Question: The datesList in the query is just a list of datetime values.
With the linq query/groupby I group all those days belonging to a certain week in the year into a Grouping.
'''
Func<DateTime, int> weekProjector = d =>
CultureInfo.CurrentCulture.Calendar.GetWeekOfYear( d, CalendarWeekRule.FirstDay, DayOfWeek.Monday);
var weeks = (from date in datesList group date by weekProjector(date.Date)).ToList();
'''
Lets assume the weeks collection contains 8 and can rotate by A and B weeks. That means a rotation by value 2 delivers this result if the user starts with A weeks:
A A , B B, A A, B B (8 weeks and weekly rotation is 2)
A A A A, B B B B (8 weeks and weekly rotation is 4)
How can I query the weeks collection and group/project or whatever the datetime values into a separate weekListA/weekListB with considering the rotation value which can be any number from 1 to 8.
UPDATE:
The final state are 2 List A and B list which each contains datetime values from the weeks collection.
UPDATE 2: In this sample the weekly rotation would have the factor 4: That means I have 4 weeks of type A, 4 weeks of type B and so on

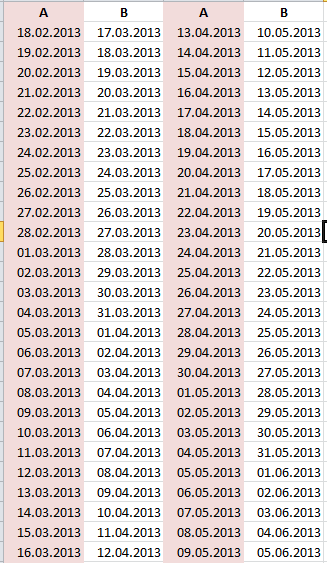
Answer: I hope I understood you correctly.
Given a bunch of dates, grouped by the week of the year:
'''
// some testdata
var datesList = Enumerable.Range(0, 8).Select (e => DateTime.Now.AddDays(7 * e)).ToList();
Func<DateTime, int> weekProjector = d =>
CultureInfo.CurrentCulture.Calendar.GetWeekOfYear(d, CalendarWeekRule.FirstDay, DayOfWeek.Monday);
var weeks = datesList.GroupBy(weekProjector).ToList();
'''
you should get the result you want by this query:
'''
var result = weeks.OrderBy(w => w.Key)
.Select((g, i) => new {WeekType = (i / rotation) % 2, Week = g})
.GroupBy(w => w.WeekType)
.ToList();
'''
where 'rotation' is your "rotation" ('2' or '4'), and '2' is the number of groups you want (groups 'A' and 'B' => 2 groups).
You maybe want to add to a 'Select' after the 'GroupBy' to select only the data you want, e.g.:
'''
var weekA = result.Where(r => r.Key==0).Select(g => g).SelectMany(g => g).SelectMany(a => a.Week).ToList();
var weekB = result.Where(r => r.Key==1).Select(g => g).SelectMany(g => g).SelectMany(a => a.Week).ToList();
'''
---
A more readable/generic solution:
'''
void Rotate<TResult, TGroup>(IEnumerable<TResult> datesList, Func<TResult, TGroup> grouper, int rotation, out List<TResult> listA, out List<TResult> listB)
{
listA = new List<TResult>();
listB = new List<TResult>();
var weeks = datesList.GroupBy(grouper).ToList();
var c_rotation = 0;
var c_list = listA;
using (var en = weeks.GetEnumerator())
while(en.MoveNext())
{
c_list.AddRange((IGrouping<TGroup, TResult>)en.Current);
c_rotation++;
if (c_rotation == rotation)
{
c_rotation = 0;
c_list = c_list == listA ? listB : listA;
}
}
}
'''
Use it like:
'''
List<DateTime> listA;
List<DateTime> listB;
Func<DateTime, int> weekProjector = d =>
CultureInfo.CurrentCulture.Calendar.GetWeekOfYear(d, CalendarWeekRule.FirstDay, DayOfWeek.Monday);
Rotate(datesList, weekProjector, 2, out listA, out listB);
'''